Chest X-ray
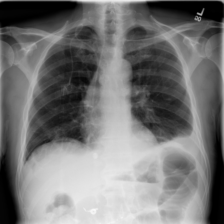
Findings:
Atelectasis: negative
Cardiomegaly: negative
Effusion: positive
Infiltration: negative
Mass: negative
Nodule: negative
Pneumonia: negative
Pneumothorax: negative
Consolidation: negative
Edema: negative
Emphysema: negative
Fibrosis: negative
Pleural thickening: negative
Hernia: negative